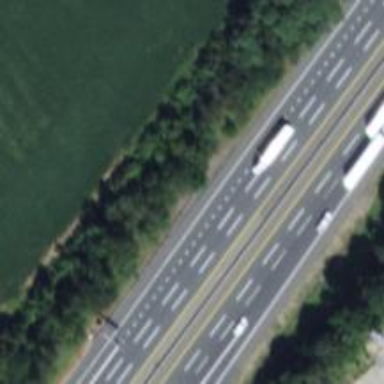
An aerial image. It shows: Motorway junction.